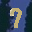
Label: 7